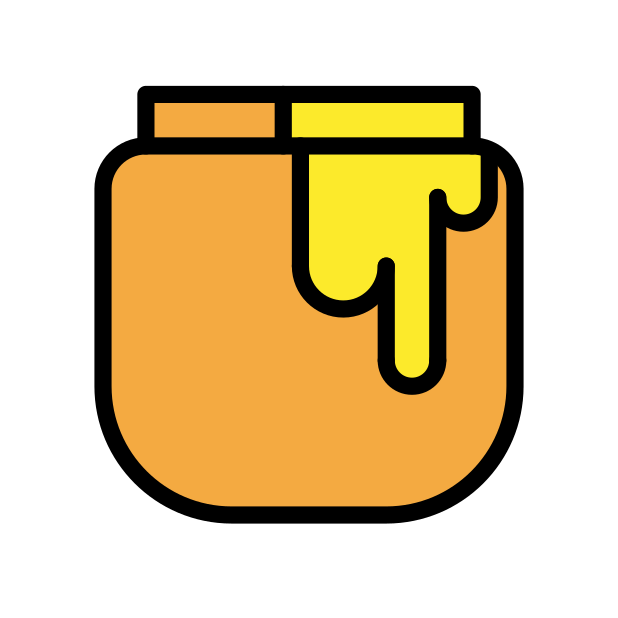
Emoji: 🍯
Name: honey pot
Unicode: 0x1f36f